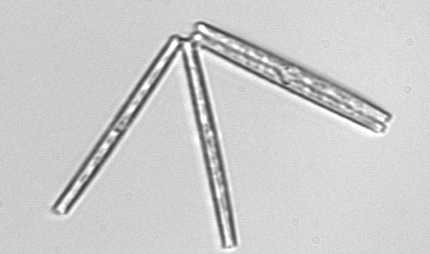
Label: Thalassionema